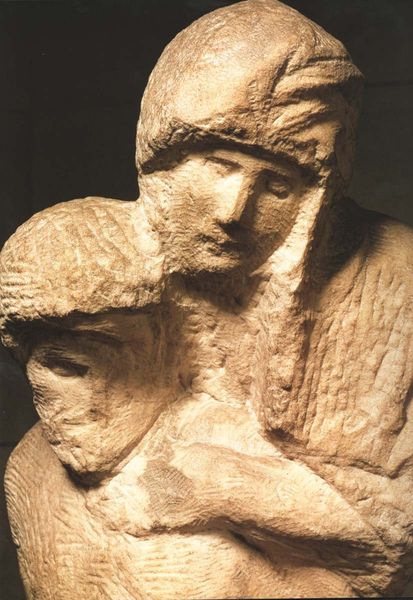
Titel: Pietà Rondanini
Künstler: Michelangelo
Institution: Mailand, Castello Sforzesco
Schlagwörter: gruppe, hand, kopf, mann, umhang, grob, menschen, frau, holz, hut, kleid, köpfe, mund, männer, nase, blick, schleier, tuch, bart, arm, augen, gesicht, halten, stein, tragen, kirche, gewand, haare, mantel, kind, mutter, paar, kinn, lippen, schulter, traurig, skulptur, statue, liebe, umarmung, zwei, kopftuch, detail, plastik, foto, umarmen, kreuz, denkmal, kunst, rom, schnitzerei, zuneigung, christus, jesus, pieta, antik, maria, beweinung, sohn, rille, römisch, bildhauer, skulpur, umhng, beschädigt, huckepack, umarmend, frau mann, denkmla, #sohn